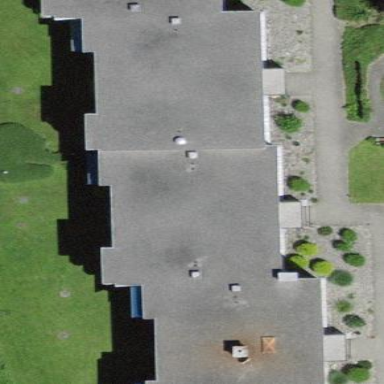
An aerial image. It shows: Apartment building with flat roof.